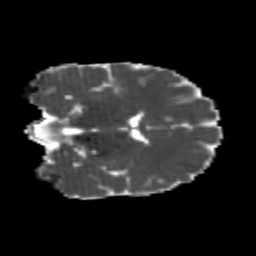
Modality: MD
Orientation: coronal
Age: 21
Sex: female
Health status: healthy
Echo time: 0.074 s